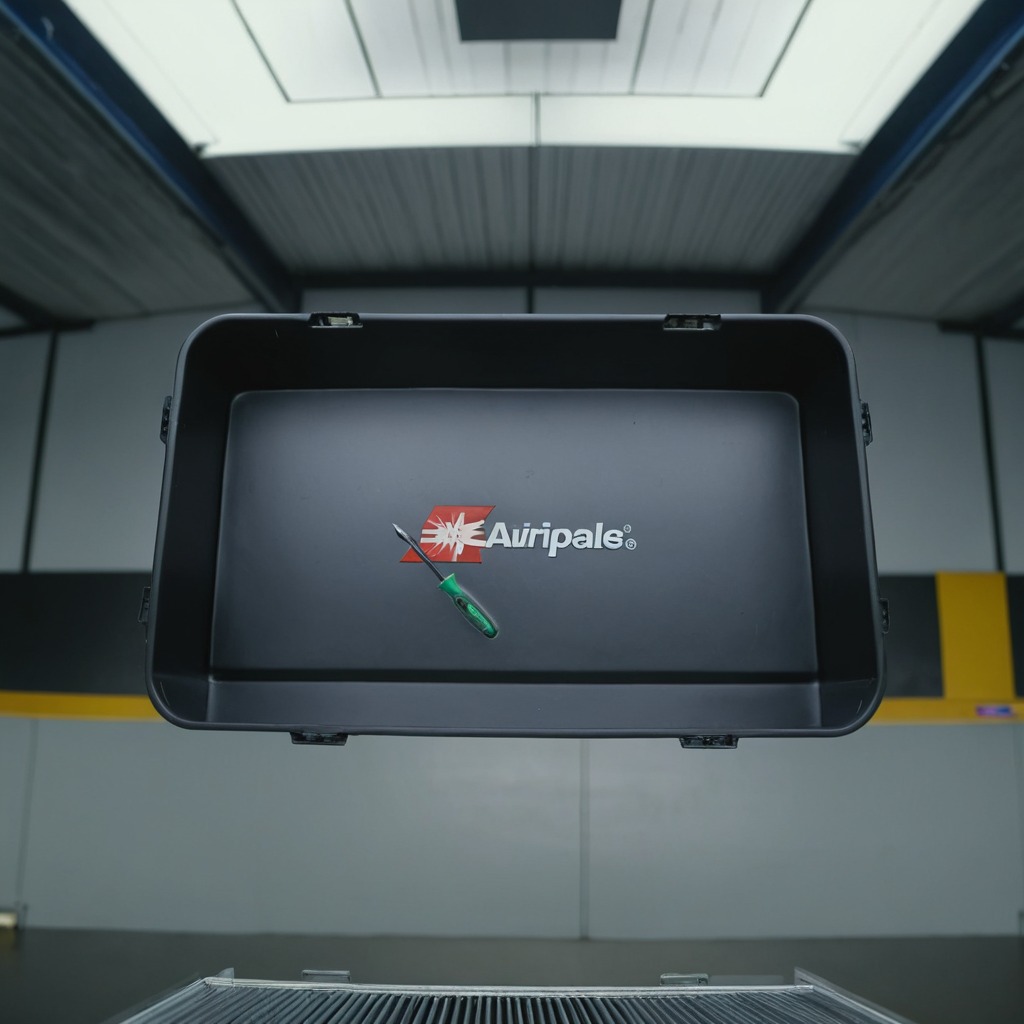
A screwdriver is lying on a toolbox surface in an airplane hangar workshop.